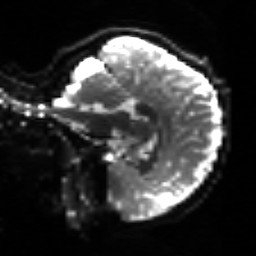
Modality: sbref
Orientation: sagittal
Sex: male
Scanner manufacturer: siemens
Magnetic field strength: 3 T
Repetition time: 5 s
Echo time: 0.071 s